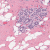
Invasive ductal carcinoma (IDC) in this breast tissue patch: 0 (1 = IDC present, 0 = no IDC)